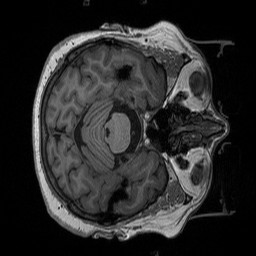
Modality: T1w
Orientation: axial
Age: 60
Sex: female
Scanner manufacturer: siemens
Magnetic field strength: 3 T
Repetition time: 2.53 s
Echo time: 0.00219 s